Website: home-depot
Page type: delivery-shipping
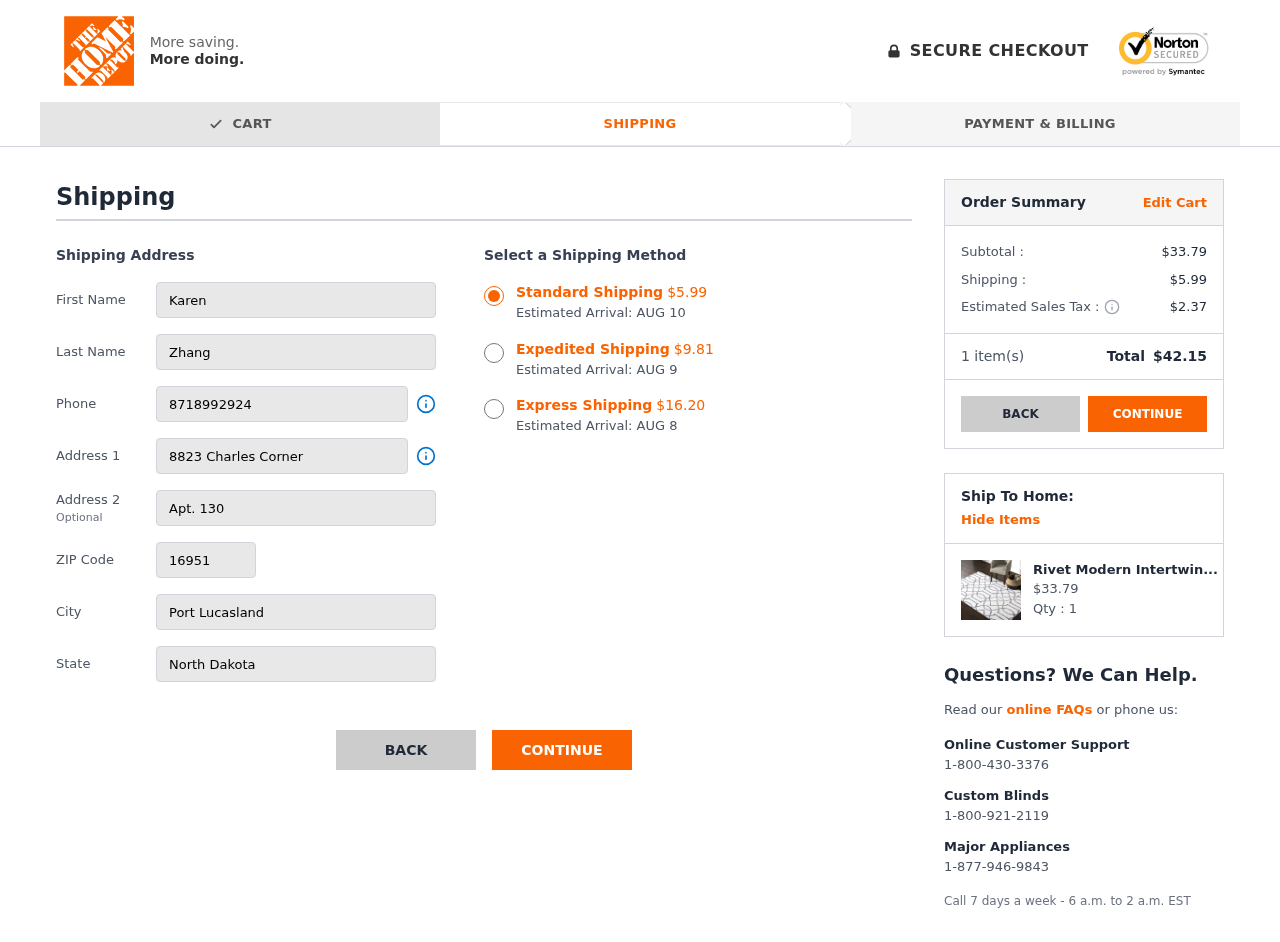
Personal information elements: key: PII_CITY
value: Port Lucasland
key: PII_FIRSTNAME
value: Karen
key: PII_LASTNAME
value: Zhang
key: PII_PHONE
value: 8718992924
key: PII_POSTCODE
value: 16951
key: PII_STATE
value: North Dakota
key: PII_STREET
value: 8823 Charles Corner
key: PII_STREET2
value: Apt. 130
Product elements: key: PRODUCT1_NAME
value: Rivet Modern Intertwined Wool Rug, 5' x 8', Silver
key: PRODUCT1_PRICE
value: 33.79
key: PRODUCT1_QUANTITY
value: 1
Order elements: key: ORDER_SHIPPING_COST_STANDARD
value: $5.99
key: ORDER_DELIVERY_DATE
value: AUG 10
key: ORDER_SHIPPING_COST_EXPEDITED
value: $9.81
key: ORDER_DELIVERY_DATE_EXPEDITED
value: AUG 9
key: ORDER_SHIPPING_COST_EXPRESS
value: $16.20
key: ORDER_DELIVERY_DATE_EXPRESS
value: AUG 8
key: ORDER_SUBTOTAL
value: $33.79
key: ORDER_SHIPPING_COST
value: $5.99
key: ORDER_TAX
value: $2.37
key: ORDER_NUM_ITEMS
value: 1
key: ORDER_TOTAL
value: $42.15